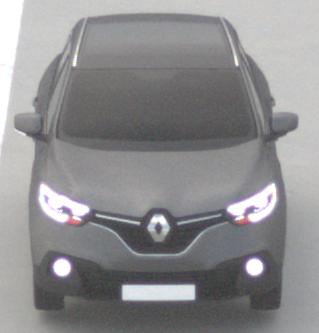
Make: Renault
Model: Kadjar ENERGY TCe 130
Detailed model: Kadjar
Model produced from: 2015/05
Model produced until: 2018/08
Doors: 5
Color: gray
Road condition: dry road
Daytime: midday
Contrast: low contrast